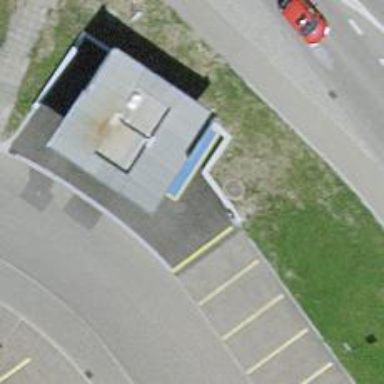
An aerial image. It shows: Fuel station.